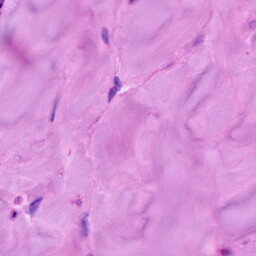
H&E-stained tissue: Breast